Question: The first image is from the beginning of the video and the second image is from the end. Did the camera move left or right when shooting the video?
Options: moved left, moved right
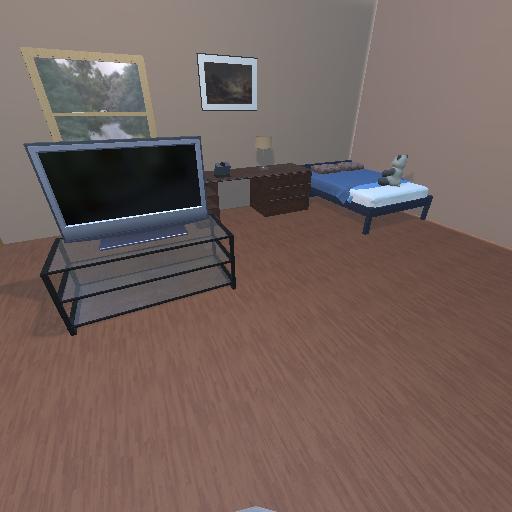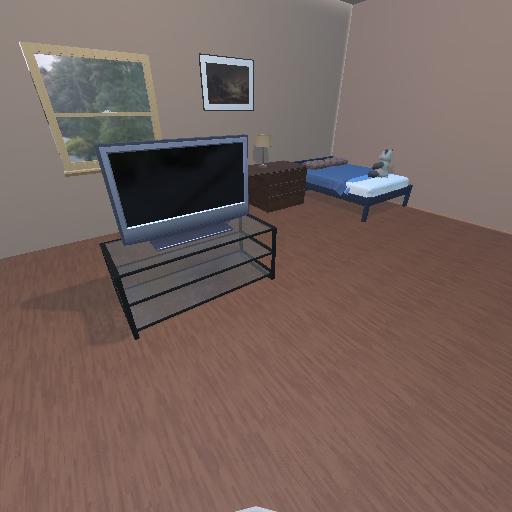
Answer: moved left